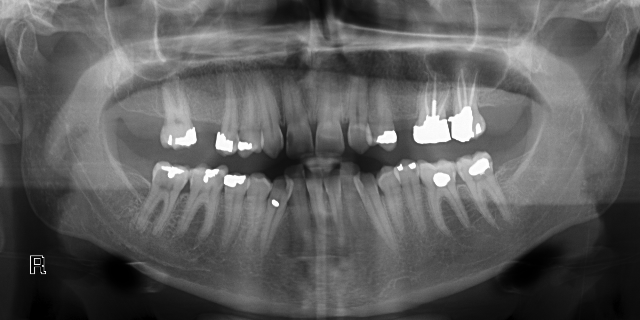
adult